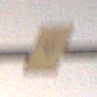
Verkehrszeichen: AnkuendigungOderFortsetzungUmleitungOhnePfeilsymbol
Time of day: Night
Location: Outdoor (Suburban)
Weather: Clear
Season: NotSpecified
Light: Artificial